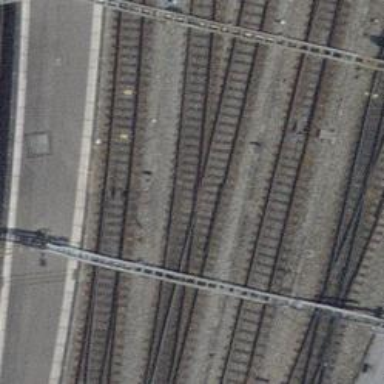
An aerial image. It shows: Single-track railway siding with electrified contact lines.